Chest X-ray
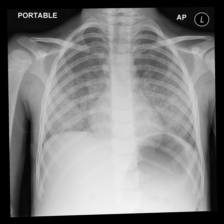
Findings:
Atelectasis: negative
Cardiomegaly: negative
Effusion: negative
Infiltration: negative
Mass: negative
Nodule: negative
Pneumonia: positive
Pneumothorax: negative
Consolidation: negative
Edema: negative
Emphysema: negative
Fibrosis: negative
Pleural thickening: negative
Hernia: negative